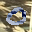
Label: 0